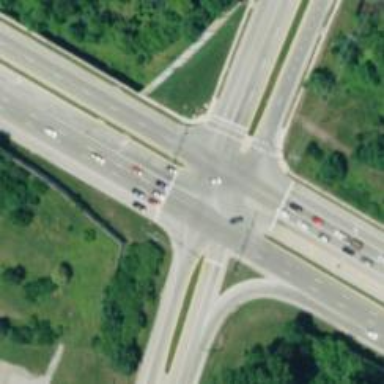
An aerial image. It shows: Primary highway with separate sidewalk. The highway is expressway.